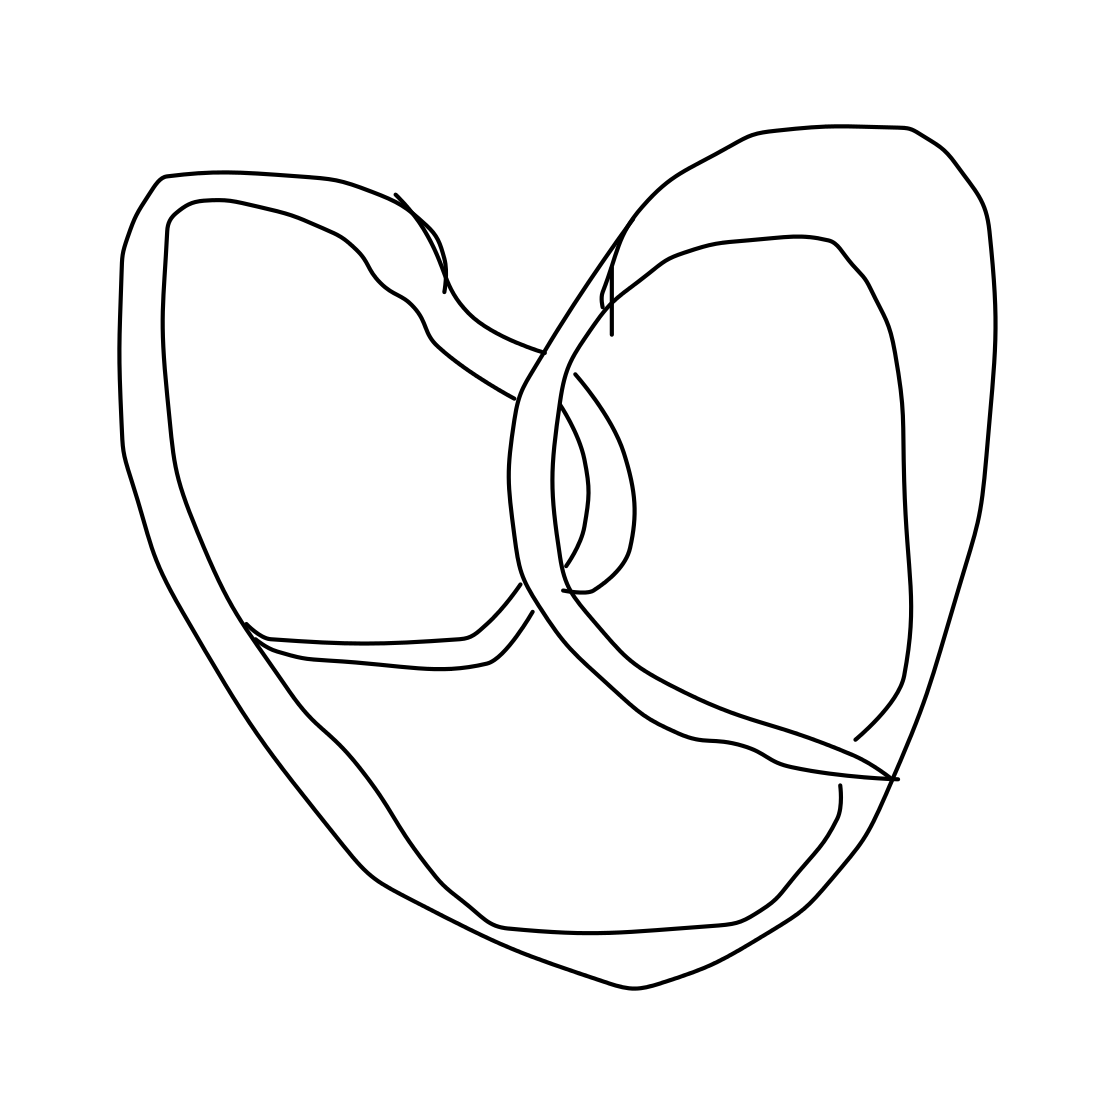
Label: pretzel